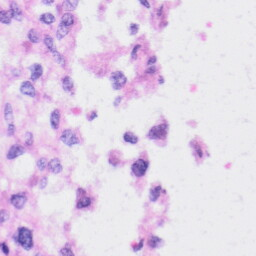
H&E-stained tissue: Liver